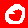
Digit: 0